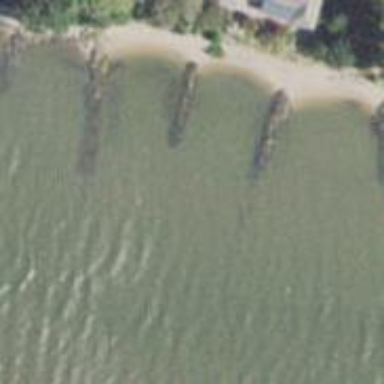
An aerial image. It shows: Breakwater structure.